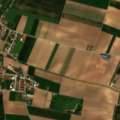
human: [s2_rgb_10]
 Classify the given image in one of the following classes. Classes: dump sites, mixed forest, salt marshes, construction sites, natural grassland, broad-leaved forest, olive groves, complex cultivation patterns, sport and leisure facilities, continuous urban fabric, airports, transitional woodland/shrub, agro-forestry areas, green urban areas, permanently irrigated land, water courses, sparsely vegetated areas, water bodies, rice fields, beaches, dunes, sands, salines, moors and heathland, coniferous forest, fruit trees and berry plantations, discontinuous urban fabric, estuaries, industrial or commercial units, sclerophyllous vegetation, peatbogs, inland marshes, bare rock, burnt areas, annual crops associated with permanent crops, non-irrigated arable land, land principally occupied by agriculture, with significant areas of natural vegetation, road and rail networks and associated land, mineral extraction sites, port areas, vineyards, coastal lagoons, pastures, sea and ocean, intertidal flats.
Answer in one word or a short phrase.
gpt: discontinuous urban fabric, non-irrigated arable land, water bodies